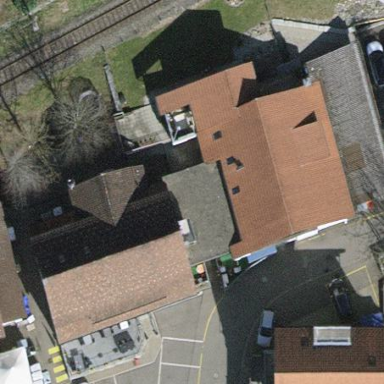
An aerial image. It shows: Restaurant in building.